Interaction volume radius: 5 \u00c5
Interaction volume height: 40 \u00c5
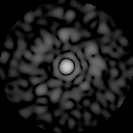
Disorder parameter: 0.8277